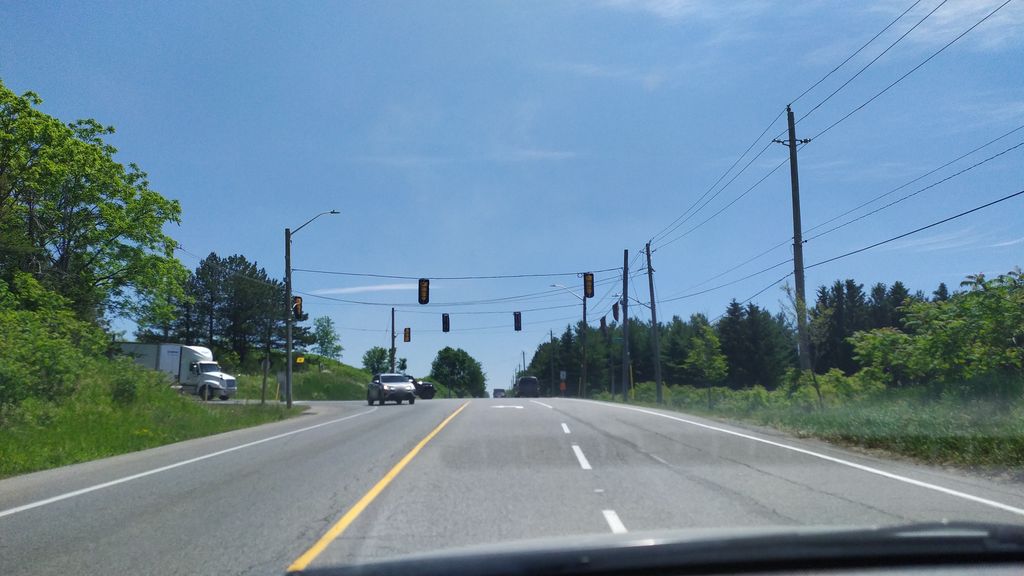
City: kitchener-waterloo